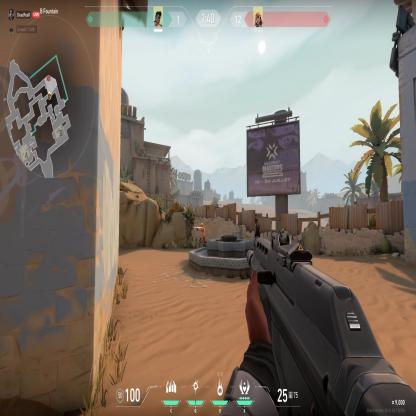
Label: enemy